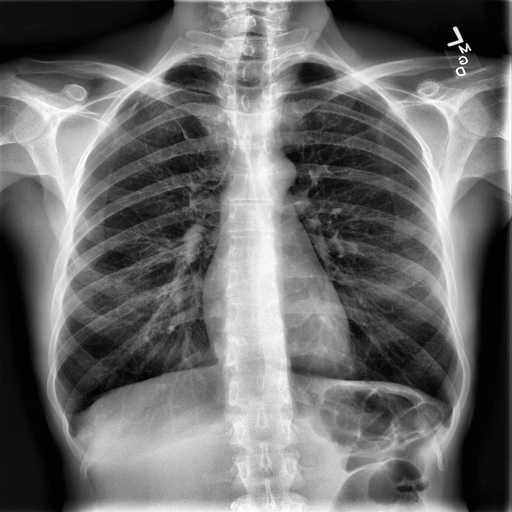
Finding: NORMAL